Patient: sex F, age 55
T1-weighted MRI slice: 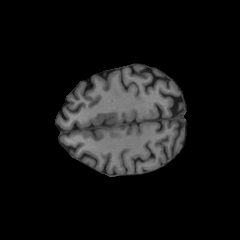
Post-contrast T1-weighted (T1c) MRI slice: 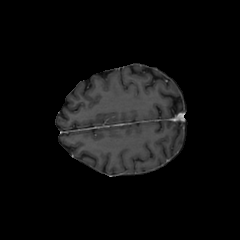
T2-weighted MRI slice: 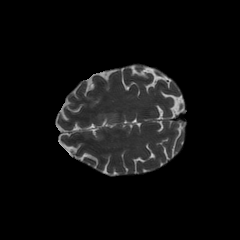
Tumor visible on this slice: no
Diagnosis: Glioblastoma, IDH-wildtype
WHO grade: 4